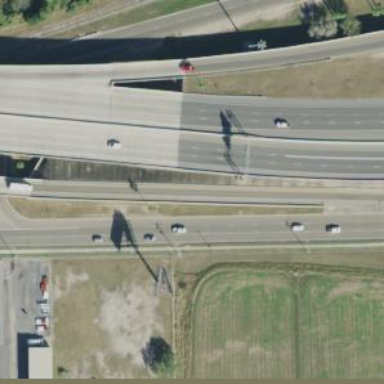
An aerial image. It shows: Trestle bridge on motorway.